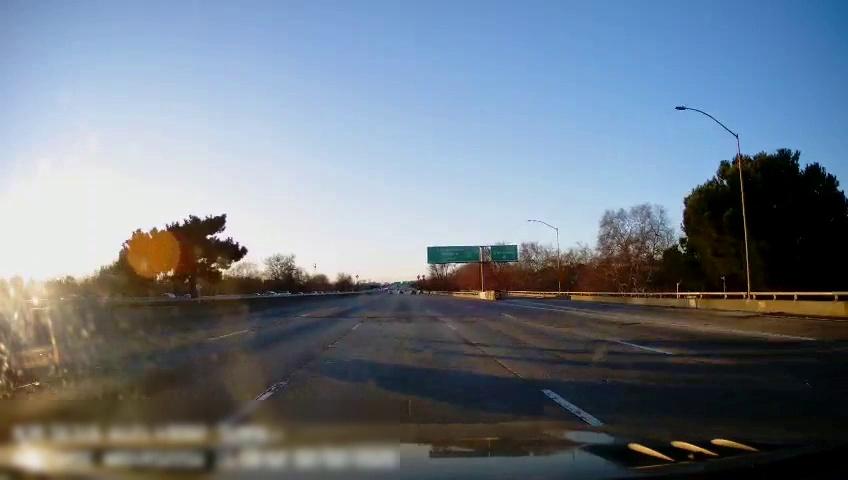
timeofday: Day
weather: Sunny
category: Drivable Space
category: Lanes | Current Lane
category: Lanes | Current Lane
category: Lanes | Alternate Lane
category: Lanes | Alternate Lane
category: Lanes | Alternate Lane
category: Lanes | Alternate Lane
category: Traffic | Signs
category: Traffic | Signs